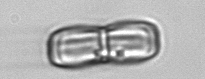
Label: Ephemera